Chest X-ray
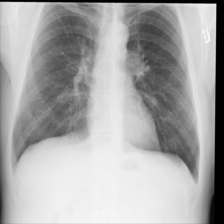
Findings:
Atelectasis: negative
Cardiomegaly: negative
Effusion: negative
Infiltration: negative
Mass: negative
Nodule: negative
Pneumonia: negative
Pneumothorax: negative
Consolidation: negative
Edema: negative
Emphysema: negative
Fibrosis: negative
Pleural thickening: negative
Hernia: negative